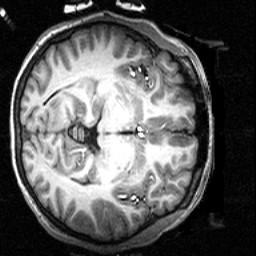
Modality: T1w
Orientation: axial
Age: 23
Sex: female